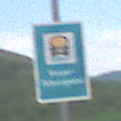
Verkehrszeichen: Wasserschutzgebiet
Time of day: Midday
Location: Outdoor (RoadRail)
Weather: PartlyCloudy
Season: NotSpecified
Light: Natural